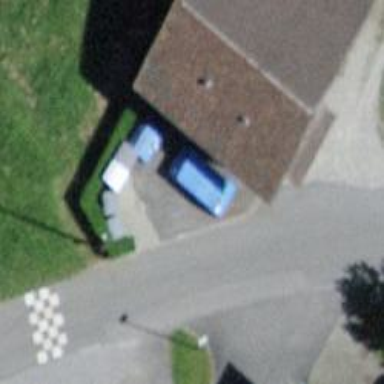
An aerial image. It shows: Recycling container for recycling.